Question: I have updated my Podspec to include the latest Facebook SDK 3.9 (of writing) and I am now seeing a bunch of warnings.
Should I be looking to resolve these:

A few of these should be simple solutions like updating nil to be 0 instead as expected.
What is the best practice, just to leave these for a minor fix release which should resolve them?
For reference and searching:
> Incompatible pointer to integer conversion sending 'void *' to parameter of type 'NSRegularExperssionOptions' (aka 'enum NSregularExperssionOptions')
Unused function 'FBReadIntBigEndian'
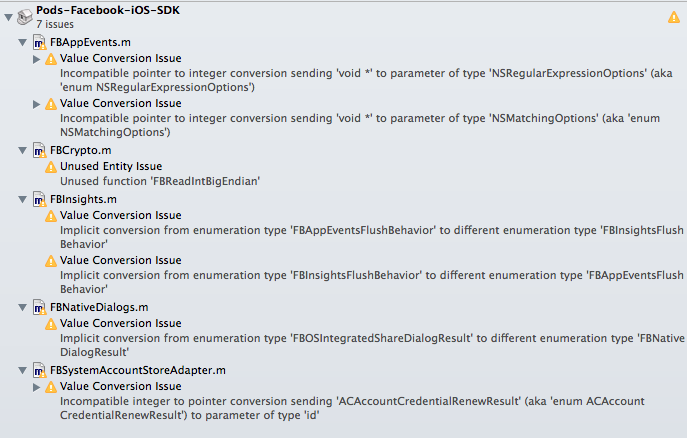
Answer: Changing the files locally would not be very helpful, because someday the files will be overwritten.
You can let Facebook know about these issues and while they don't solve it you can ignore the warnings by changing you Podfile to something like this:
'''
platform :ios
# ignore all warnings from all pods
inhibit_all_warnings!
# ignore warnings from a specific pod
pod 'Facebook-iOS-SDK', :inhibit_warnings => true
'''
(Podfile copied from <URL>.